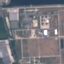
Land use / land cover: Industrial